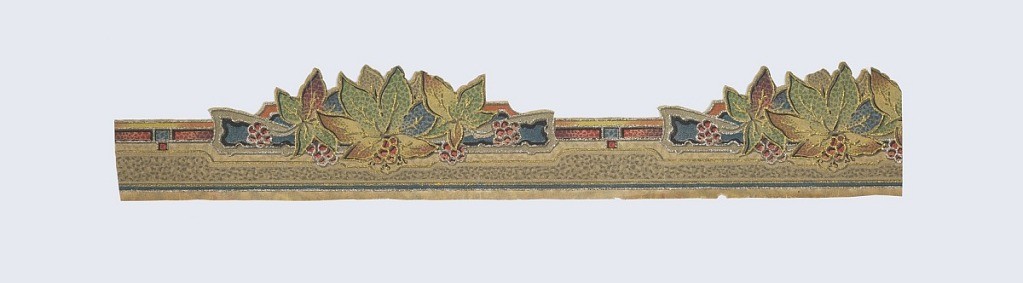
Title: Border
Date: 1880–1920
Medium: Machine-printed, mica flakes
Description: Flitter frieze with brightly colored floral motifs having the appearance of a poinsettia. Printed in green, blue and orange with red berries, outlined in gold and silver mica flakes.